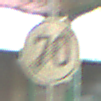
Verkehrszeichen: EndeGeschwindigkeit70
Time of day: MorningAfternoon
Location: Roofed (Special)
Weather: NotSpecified
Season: NotSpecified
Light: Artificial